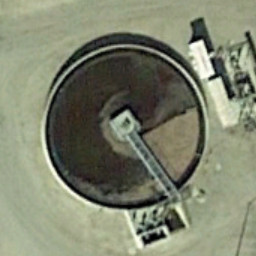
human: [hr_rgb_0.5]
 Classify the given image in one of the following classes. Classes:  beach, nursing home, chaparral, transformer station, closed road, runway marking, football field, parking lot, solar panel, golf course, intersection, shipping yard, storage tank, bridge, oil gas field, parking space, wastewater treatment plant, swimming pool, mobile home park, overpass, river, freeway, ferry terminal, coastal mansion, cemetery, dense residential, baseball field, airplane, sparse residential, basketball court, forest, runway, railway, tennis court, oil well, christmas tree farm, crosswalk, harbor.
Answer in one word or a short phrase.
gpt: wastewater treatment plant